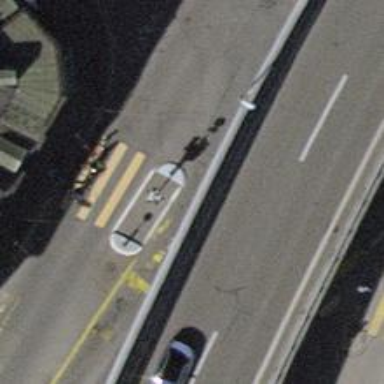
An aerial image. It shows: Primary highway with separate asphalt sidewalk. The presence of trolley wire indicates trolley system in the area.